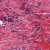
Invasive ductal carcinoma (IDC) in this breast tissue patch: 1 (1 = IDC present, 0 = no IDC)